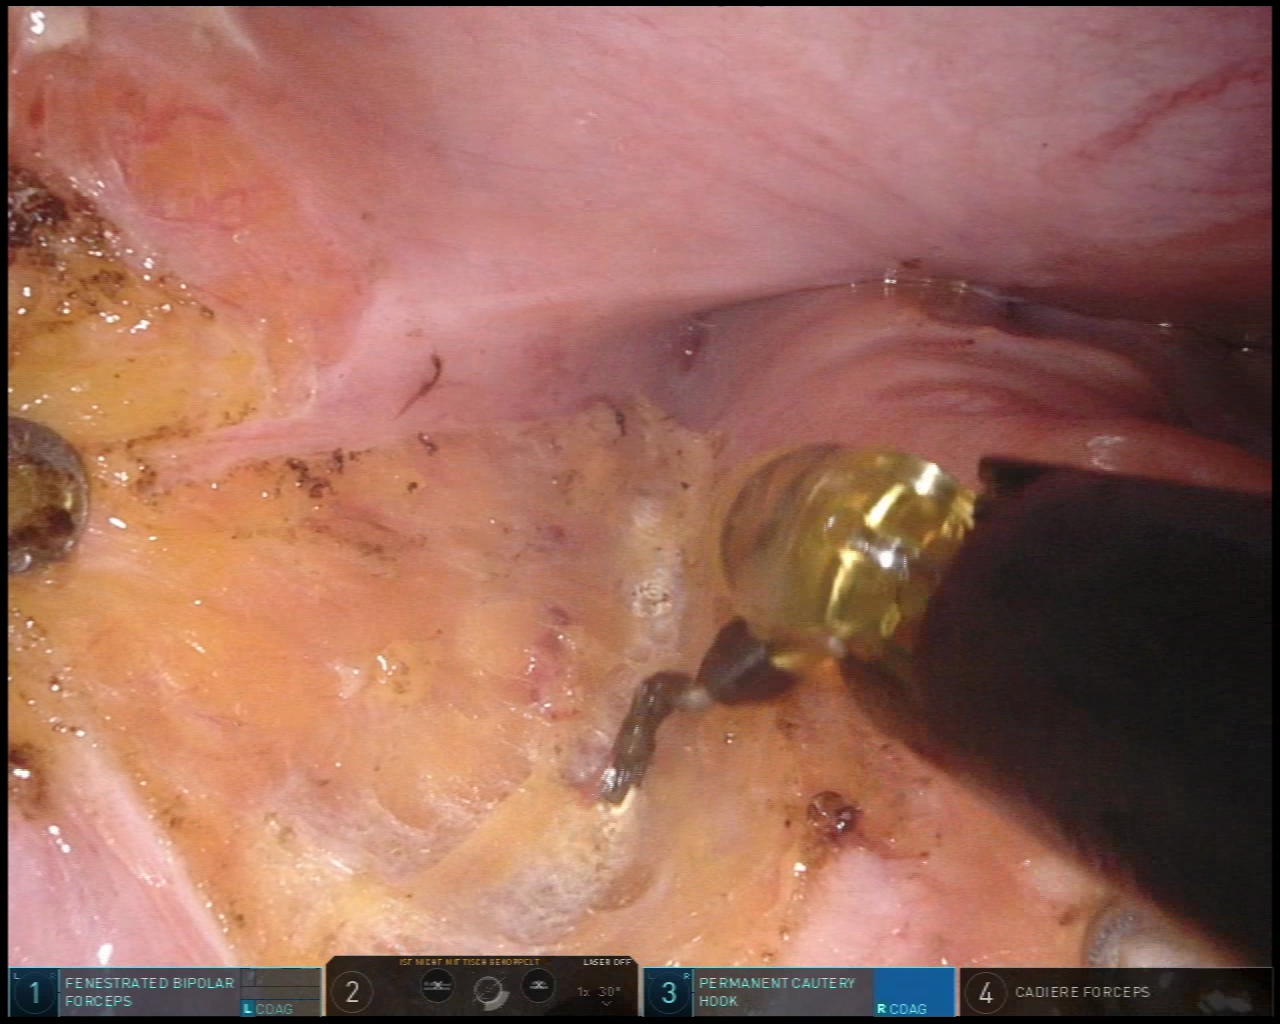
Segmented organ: abdominal_wall
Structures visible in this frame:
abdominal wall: yes
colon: yes
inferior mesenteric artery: no
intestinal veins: no
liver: no
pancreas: no
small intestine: no
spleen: no
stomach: no
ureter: no
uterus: no
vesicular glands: no